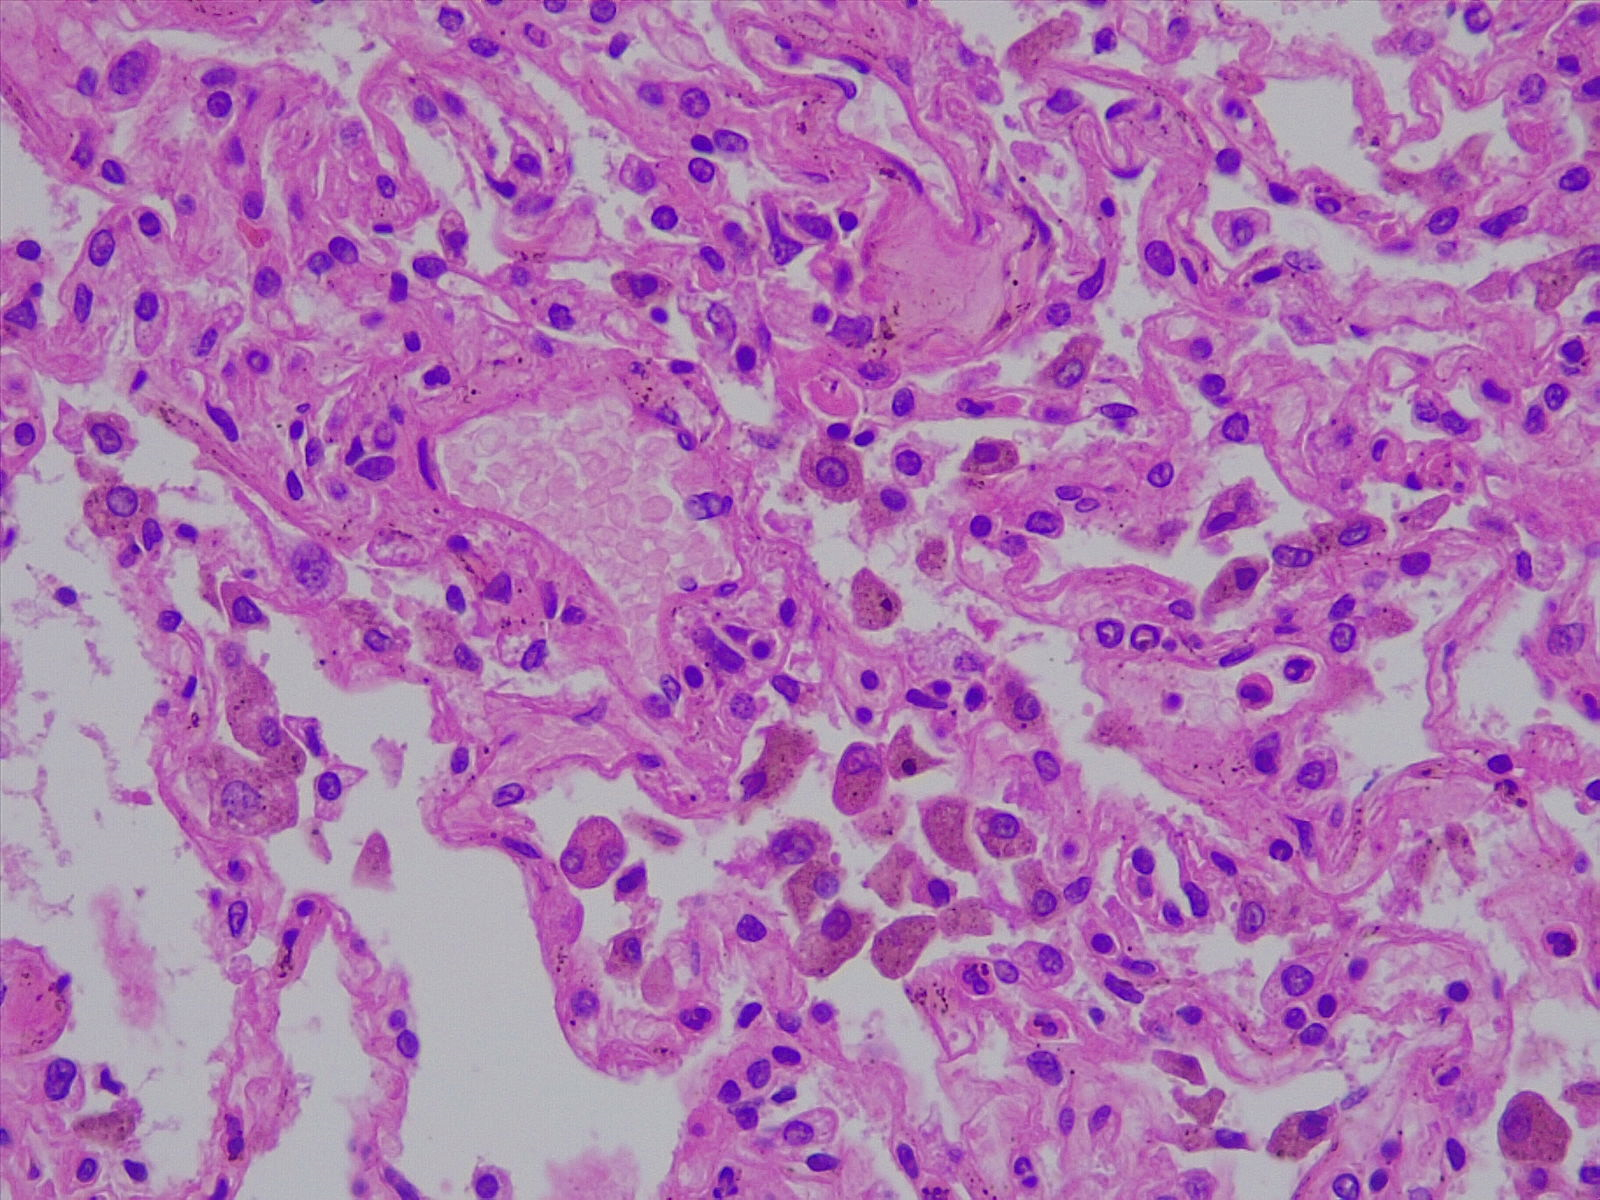
Label: normal lung tissue